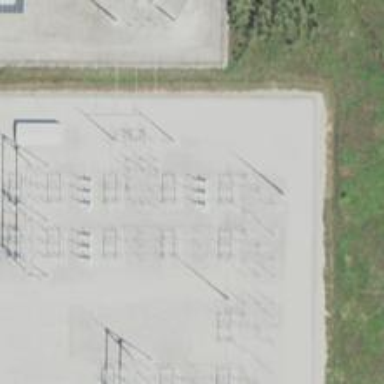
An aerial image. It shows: Switch used for power control.